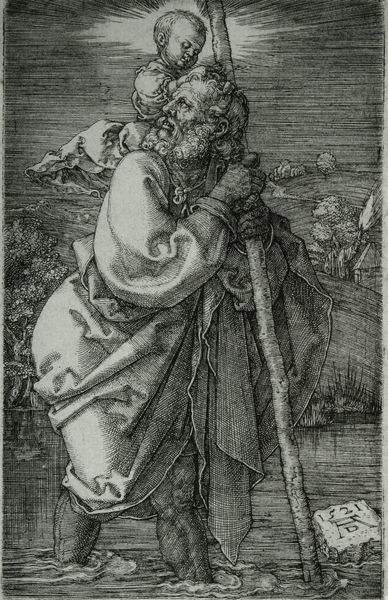
Titel: Der heilige Christophorus mit zurückgewandtem Kopf
Künstler: Albrecht Dürer
Standort: viele Standorte
Institution: Seriendruck
Schlagwörter: baum, berg, feder, gott, himmel, mann, meer, schatten, wasser, weiß, bäume, fluss, landschaft, see, sitzen, grau, handschuh, licht, nase, ohr, schwarz, stützen, zeichnung, blick, weg, alt, bart, arme, bibel, falten, gesicht, johannes, stehen, stein, tragen, täufer, vollbart, hände, signatur, bach, felder, hügel, gehen, gewässer, sonne, gewand, haare, kutte, mantel, kind, locken, renaissance, schulter, schultern, wald, stock, engel, beine, taille, holzschnitt, wellen, gehstock, stab, last, transport, grafik, graphik, faltenwurf, ad, junge, wade, waden, wei, tusche, gestützt, strahlen, waten, druck, monogramm, schraffur, radierung, stich, schwarzweiß, bleistift, heiligenschein, nimbus, christus, jesus, heiliger, heilige, dürer, wanderstab, taufe, kupferstich, gloriole, jesu, fleuve, sohn, stecken, rettung, josef, jesuskind, schwarzwei, albrecht, albrecht dürer, furt, glorie, gegürtet, durer, christopherus, christophorus, hesus, christopheros, christiophorus, christusträger, faldenwurf, gewölkt, kupfestich, parallelschraffur, saint christophe, saint jean, saint joseph, traversée, 1521, heiliher